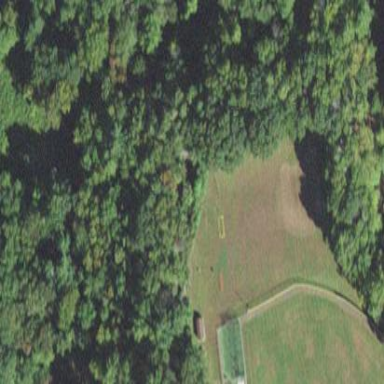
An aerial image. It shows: Softball pitch for leisure sports.